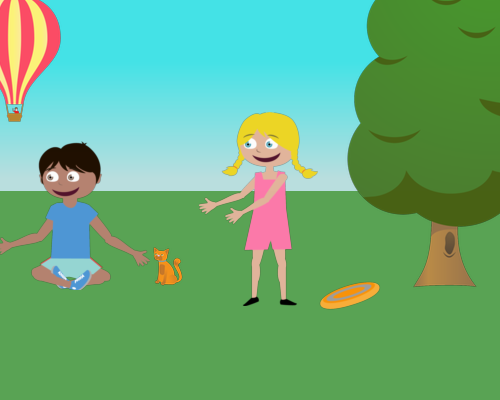
Medium bushy tree on the right, top and right sides slightly cut off, hole facing right. Medium fire balloon in the top left corner, left edge slightly cut off. Smiling boy sitting cross-legged on the left edge, head half on the horizon, right hand touching the edge. Small cat to the right of the boy, facing left at his knee. Smiling girl standing, arms at her sides, facing left, right of the cat, legs aligned with the cat. Frisbee between the girl and the tree.